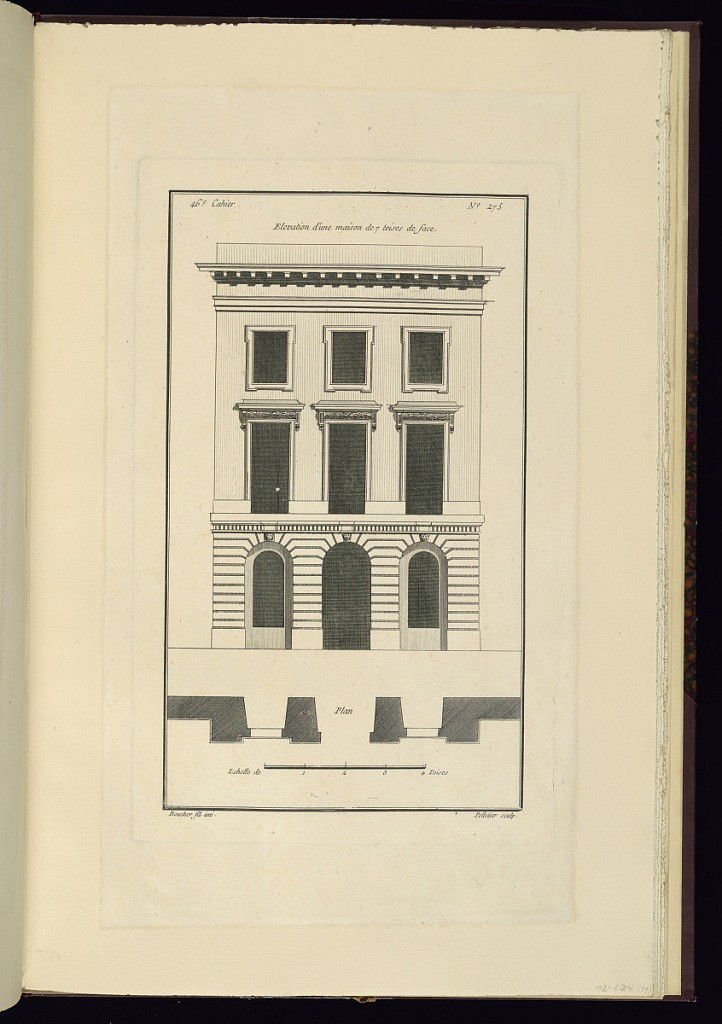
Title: Elevation d'une maison de 7 toises de face
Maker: Juste-François Boucher, French, 1736 – 1782
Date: ca. 1775
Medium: Engraving on off white laid paper
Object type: Print
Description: Elevation of a house of three floors decorated with bound leaf and mascarons. The plate is signed.